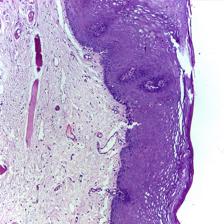
Diagnosis: Normal